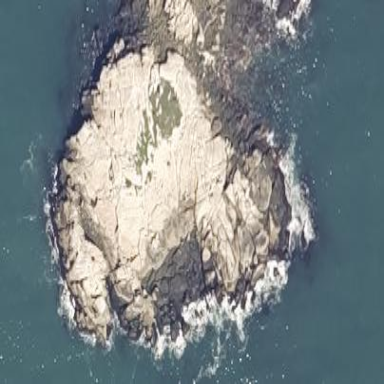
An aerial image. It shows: Islet along the coastline.